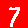
Digit: 7